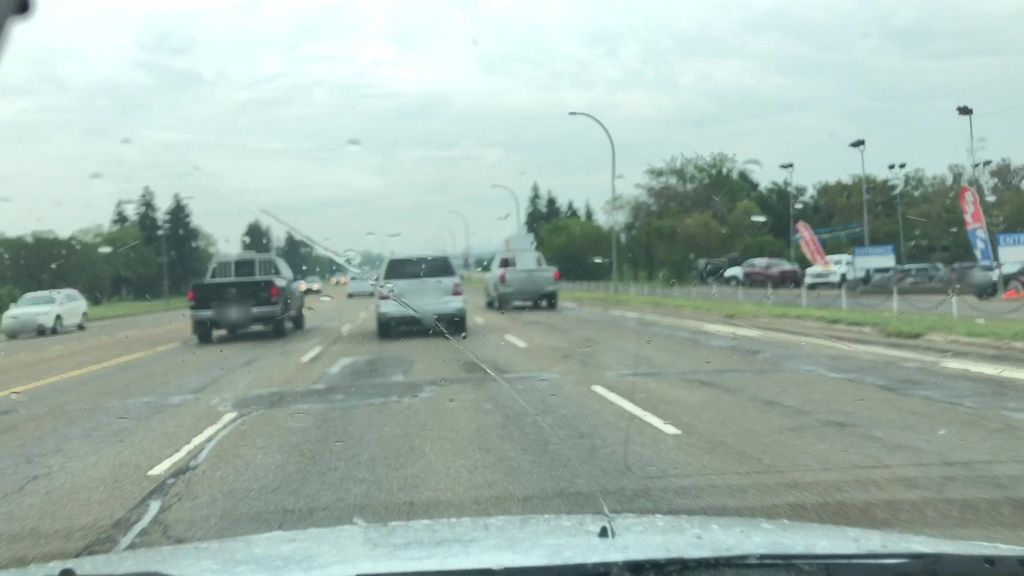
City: edmonton